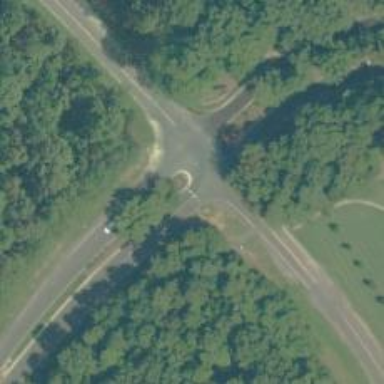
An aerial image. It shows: Road with stop sign.